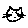
Label: cat